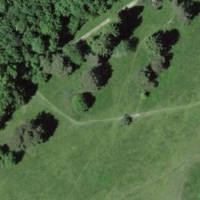
EUNIS habitat code: 52
Species observed at this site:
Primula veris
Colchicum autumnale
Filipendula ulmaria